高一 · 计数
(12 分) 从集市上买回来的蔬菜仍存有残留农药, 食用时需要清洗数次, 统计表中的 $x$ 表示清洗的次数, $y$ 表示清洗 $x$ 次后 1 千克该蔬菜残留的农药量（单位:微克).

（1）在如图的坐标系中，描出散点图，并根据散点图判断， $\hat{y}=\hat{b} x+\hat{a}$ 与

$\hat{y}=\hat{m} e^{-x}+\hat{n}$ 哪一个适宜作为清洗 $x$ 次后 1 千克该蔬菜残留的农药量的回归方程类

型：（给出判断即可不必说明理由）

(2) 根据判断及下面表格中的数据, 建立 $y$ 关于 $x$ 的回归方程:

|    $x$    |     1     |       2        |                      3                       |                           4                            |                                                              |                              5                               |      |
| :-------: | :-------: | :------------: | :------------------------------------------: | :----------------------------------------------------: | :----------------------------------------------------------: | :----------------------------------------------------------: | :--: |
|    $y$    |    4.5    |      2.2       |                     1.4                      |                          1.3                           |                                                              |                             0.6                              |      |
| $\bar{x}$ | $\bar{y}$ | $\bar{\omega}$ | $\sum_{i}^{5}\left(x_{i}-\bar{x}\right)^{2}$ | $\sum_{i}^{5}\left(\omega_{i}-\bar{\omega}\right)^{2}$ | $\sum_{i=1}^{5}\left(x_{i}-\bar{x}\right)\left(y_{i}-\bar{y}\right)$ | $\sum_{i=1}^{5}\left(\omega_{i}-\bar{\omega}\right)\left(y_{i}-\bar{y}\right)$ |      |
|     3     |     2     |      0.12      |                      10                      |                          0.09                          |                             -8.7                             |                             0.9                              |      |

表中 $\omega_{i}=e^{-x_{1}}, \bar{\omega}=\frac{1}{5} \sum_{i=1}^{5} \omega_{i}$.附: (1)线性回归方程 $\hat{y}=\hat{b} x+\hat{a}$ 中系数计算公式分别为 $b=\frac{\sum_{i=1}^{n}\left(x_{i}-\bar{x}\right)\left(y_{i}-\bar{y}\right)}{\sum_{i=1}^{n}\left(x_{i}-\bar{x}\right)^{2}}$,

$\hat{a}=\bar{y}-\hat{b} \bar{x} ;$
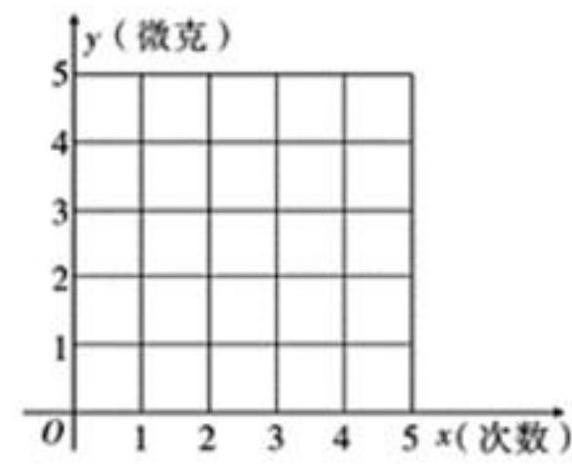
答案: (1) 散点图见解析, $\hat{y}=\hat{m} e^{-x}+\hat{n}$; (2) $\hat{y}=10 \times e^{-x}
解析: 】(1) 散点图见解析, $\hat{y}=\hat{m} e^{-x}+\hat{n}$; (2) $\hat{y}=10 \times e^{-x}+